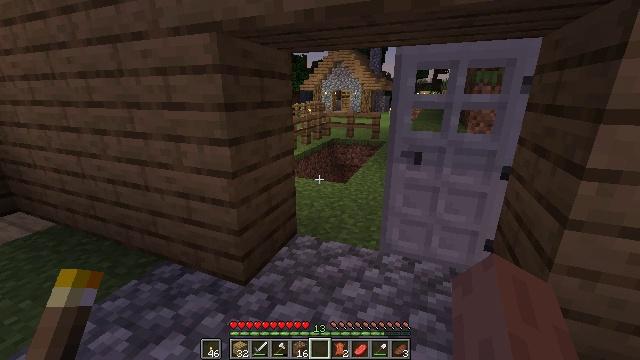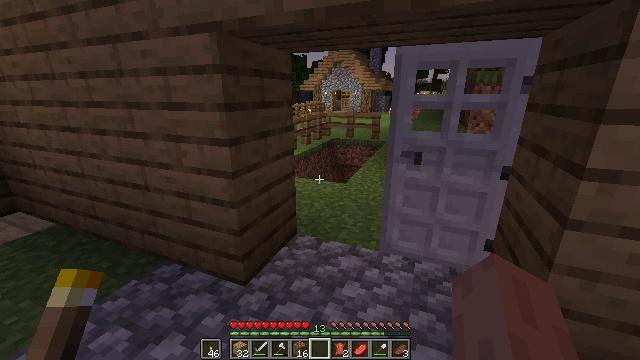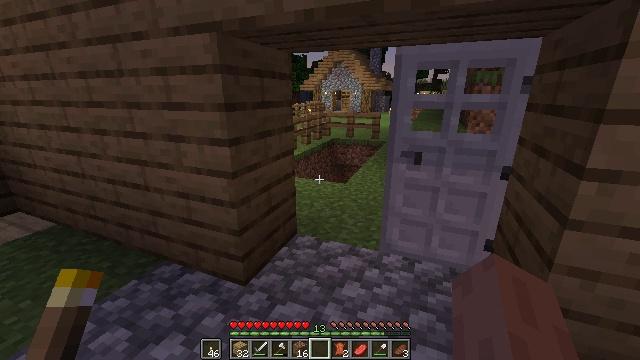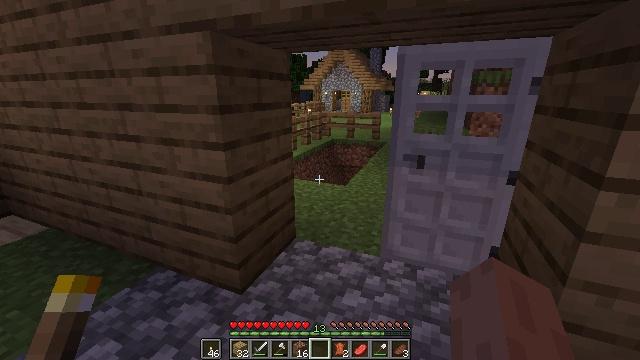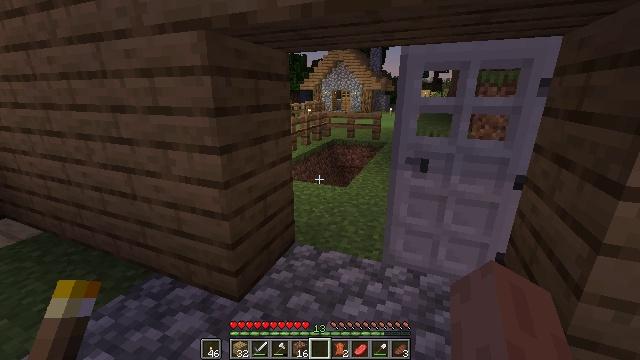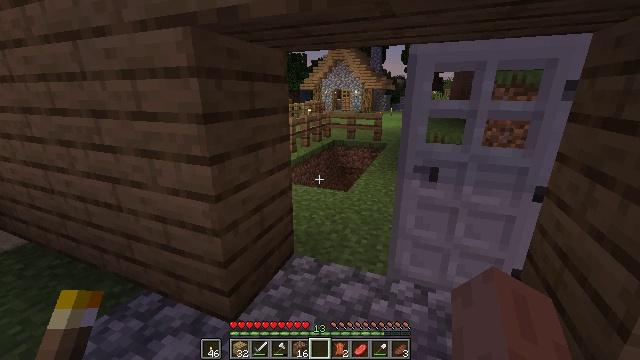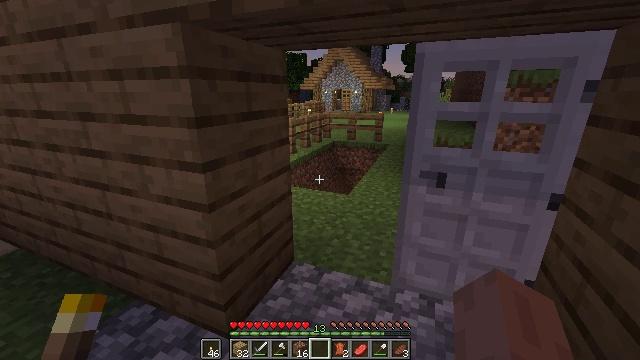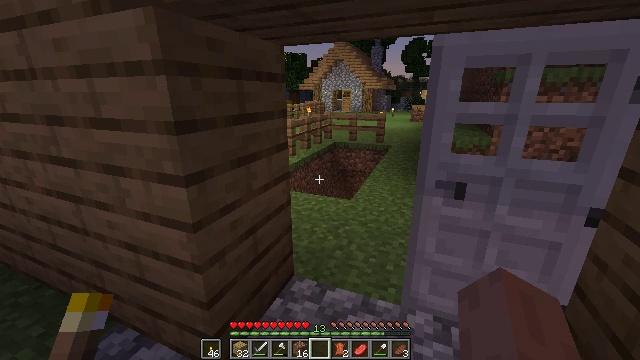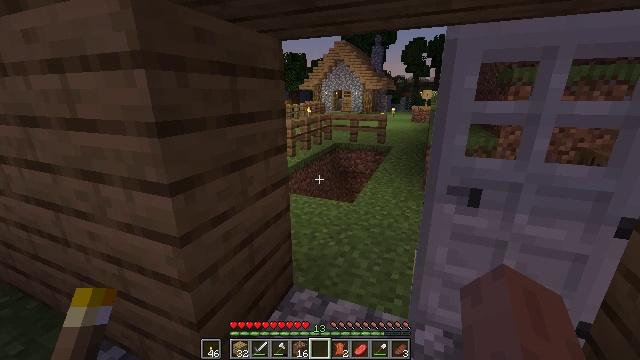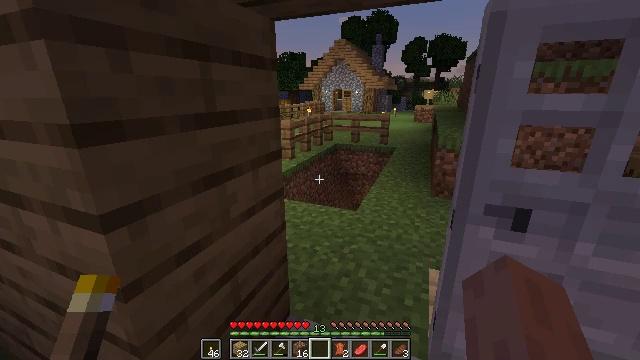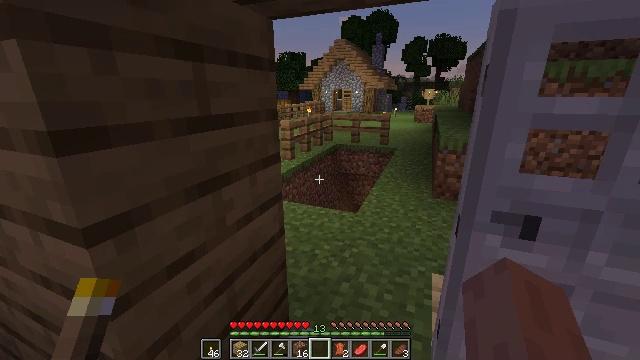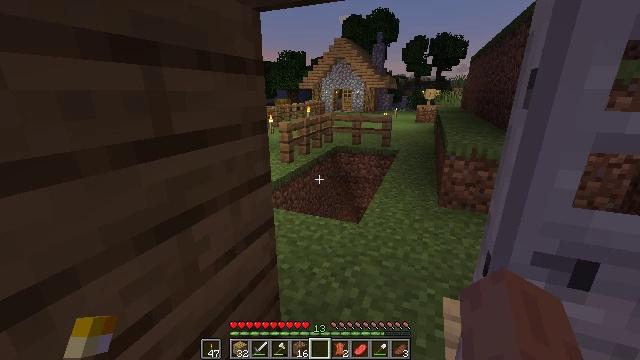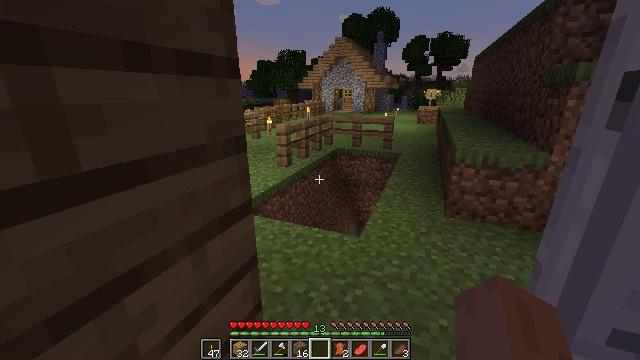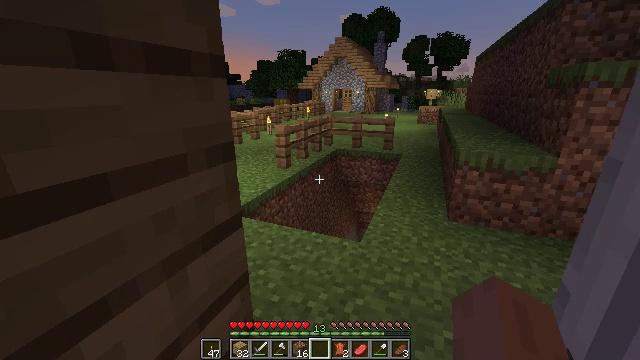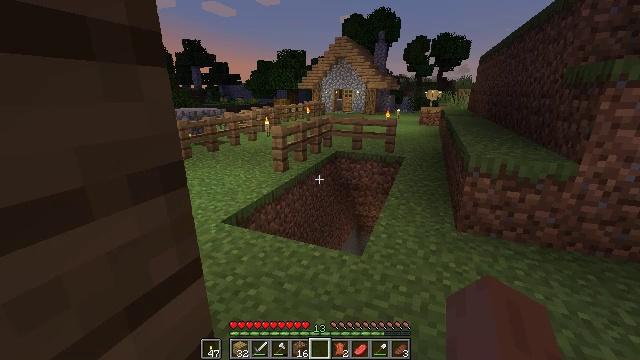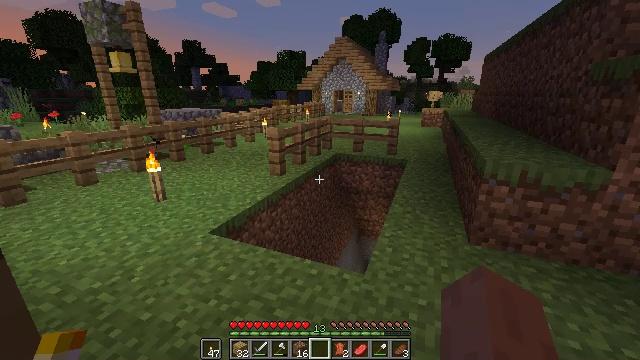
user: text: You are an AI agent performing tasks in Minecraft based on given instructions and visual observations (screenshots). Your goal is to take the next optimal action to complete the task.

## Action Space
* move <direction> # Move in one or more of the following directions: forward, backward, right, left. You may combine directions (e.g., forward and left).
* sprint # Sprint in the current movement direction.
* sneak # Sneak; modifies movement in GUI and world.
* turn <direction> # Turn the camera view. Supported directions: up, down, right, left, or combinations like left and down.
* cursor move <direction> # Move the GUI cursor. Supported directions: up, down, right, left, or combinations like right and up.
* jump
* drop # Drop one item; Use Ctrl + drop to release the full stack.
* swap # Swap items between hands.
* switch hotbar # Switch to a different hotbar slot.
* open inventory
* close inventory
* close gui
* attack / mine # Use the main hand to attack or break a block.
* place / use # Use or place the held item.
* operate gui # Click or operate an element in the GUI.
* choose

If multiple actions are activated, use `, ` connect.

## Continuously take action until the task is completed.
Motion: motion action
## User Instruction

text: Open the crafting table to craft an oak button.
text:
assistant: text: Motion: no_op
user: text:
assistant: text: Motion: no_op
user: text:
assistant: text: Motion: move forward
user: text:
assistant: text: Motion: move forward
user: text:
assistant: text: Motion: move forward
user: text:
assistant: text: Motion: move forward
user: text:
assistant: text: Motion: move forward
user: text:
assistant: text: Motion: move forward
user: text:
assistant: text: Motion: move forward
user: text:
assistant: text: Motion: move forward
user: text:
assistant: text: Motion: move forward
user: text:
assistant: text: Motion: move forward
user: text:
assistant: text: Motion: move forward
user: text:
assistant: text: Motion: move forward
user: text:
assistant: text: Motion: move forward
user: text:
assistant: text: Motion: move forward
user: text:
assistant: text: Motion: move forward, turn right
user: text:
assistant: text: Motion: move forward, turn right
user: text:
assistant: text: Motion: move forward, turn right
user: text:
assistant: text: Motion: move forward, turn right
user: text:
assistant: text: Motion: turn right
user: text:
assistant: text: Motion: no_op
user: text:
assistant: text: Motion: turn right
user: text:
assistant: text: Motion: turn right
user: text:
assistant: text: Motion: turn right
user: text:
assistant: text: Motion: turn right
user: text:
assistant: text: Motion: turn right
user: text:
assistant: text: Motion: turn right
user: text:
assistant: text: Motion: turn right
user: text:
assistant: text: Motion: turn right